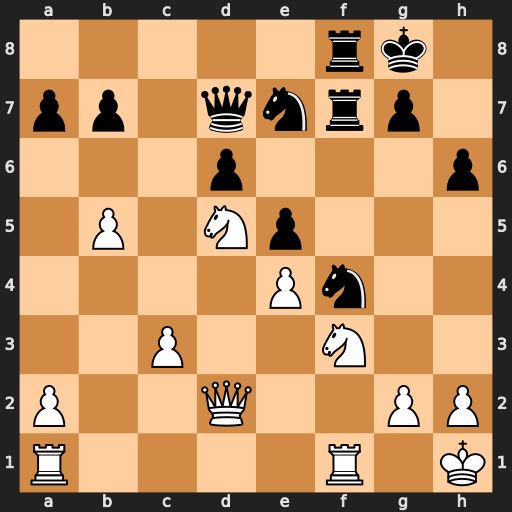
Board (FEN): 5rk1/pp1qnrp1/3p3p/1P1Np3/4Pn2/2P2N2/P2Q2PP/R4R1K
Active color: w
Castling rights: -
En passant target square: -
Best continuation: Nxe5 dxe5 Nf6+ gxf6 Qxd7